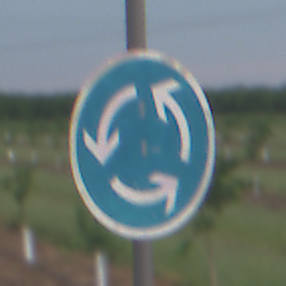
Verkehrszeichen: Kreisverkehr
Umgebung: Outdoor, Nature
Tageszeit: SunriseSunset
Wetter: PartlyCloudy
Licht: Natural
Jahreszeit: NotSpecified
Kontrast: LowContrast